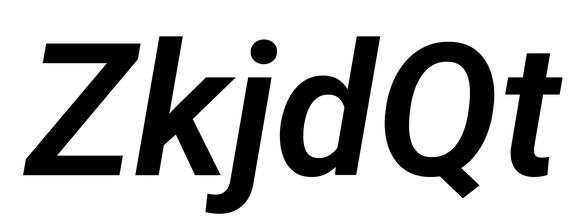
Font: Roboto-Italic_SemiBold_Italic